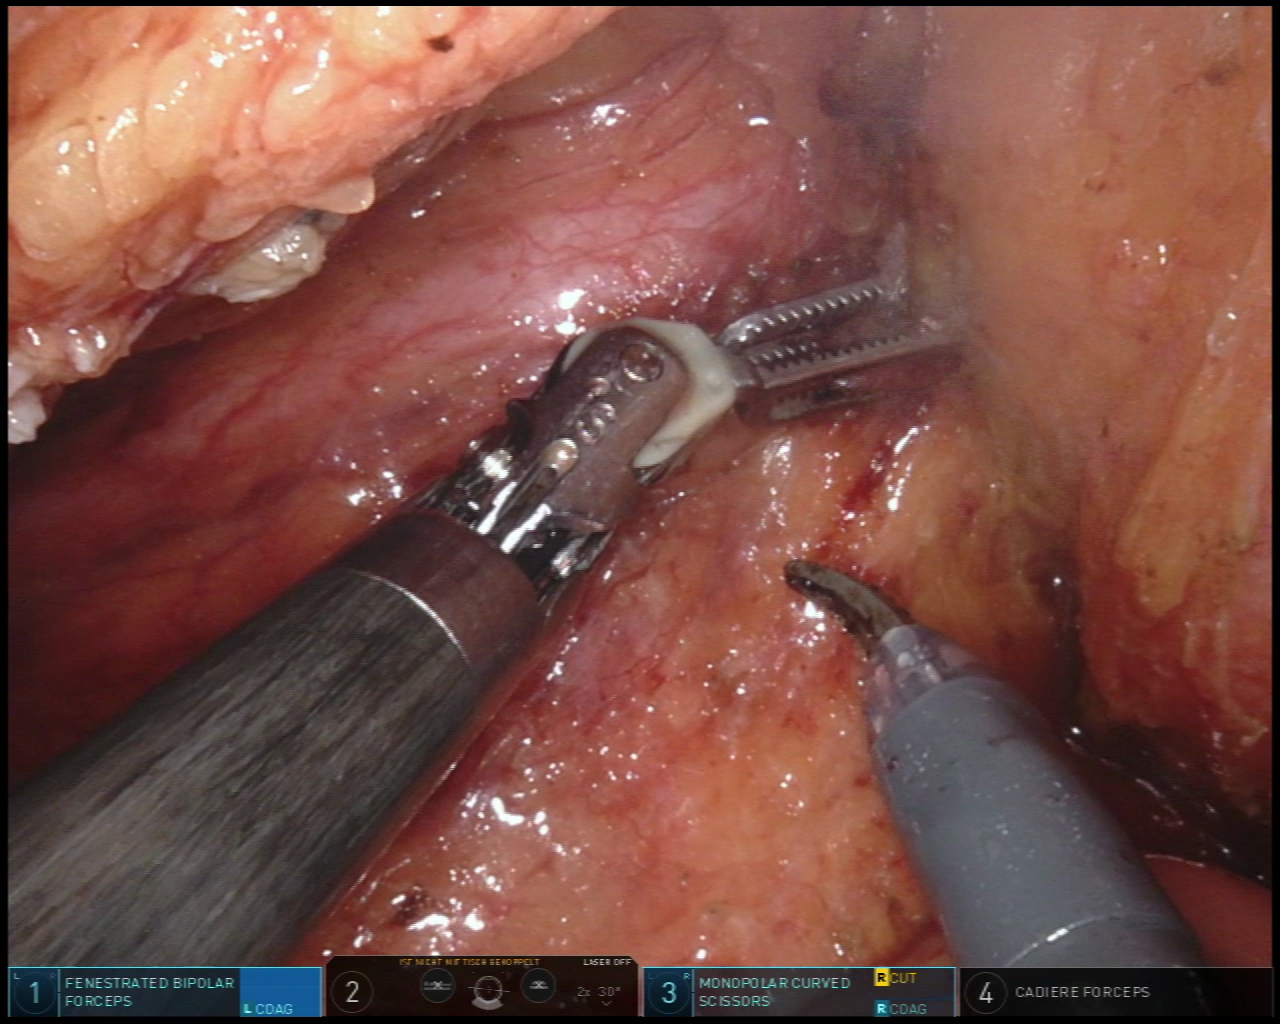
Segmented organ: ureter
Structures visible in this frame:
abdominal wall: no
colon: no
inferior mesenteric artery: no
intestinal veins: no
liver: no
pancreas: no
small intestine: yes
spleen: no
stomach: no
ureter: yes
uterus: no
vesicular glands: no